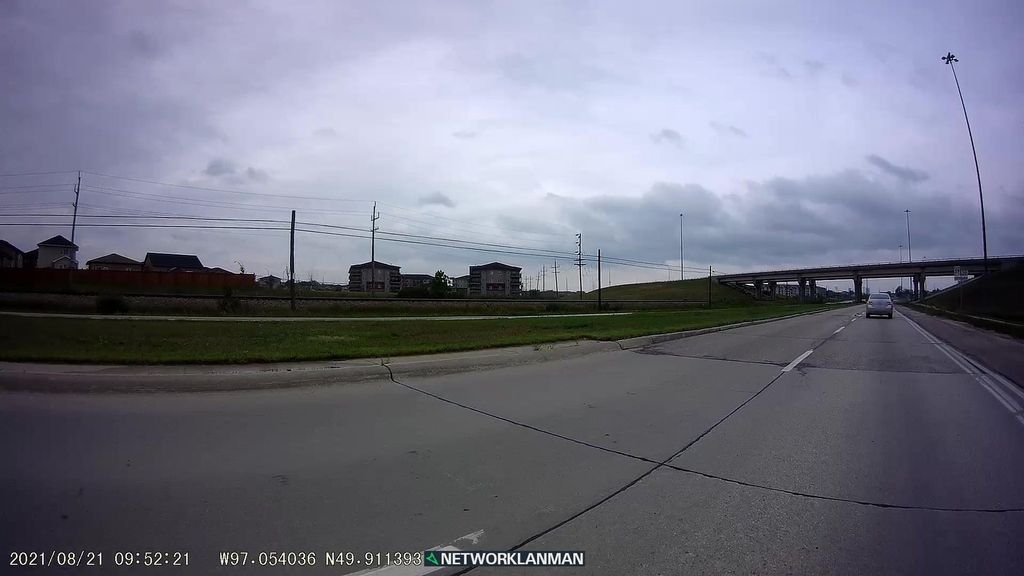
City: winnipeg